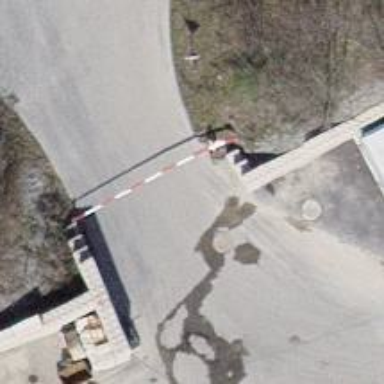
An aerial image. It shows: Lift gate barrier.